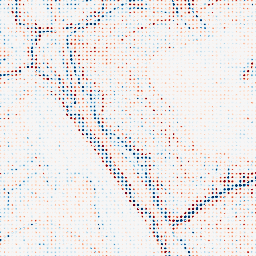
Category: edge_preserving
Decomposition family: bilateral
Decomposition parameters: d: 9
sigma_color: 25
sigma_space: 25
Upsampling method: sinc_blackman
Upsampling parameters: scale: 8
kernel_size: 4
Upsampling scale: 8